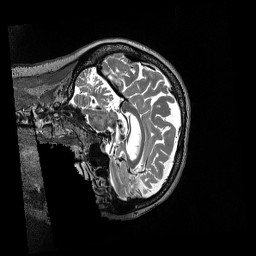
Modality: T2w
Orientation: sagittal
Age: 74
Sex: female
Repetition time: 3.2 s
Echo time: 0.563 s